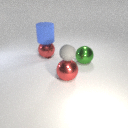
large red metal sphere behind large green metal sphere